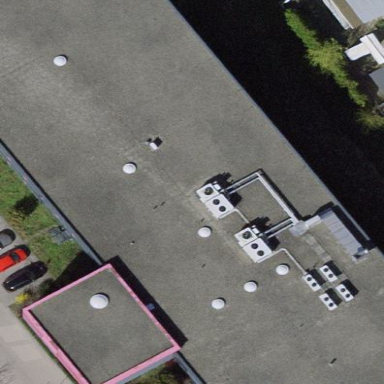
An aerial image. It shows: Office building with flat roof.